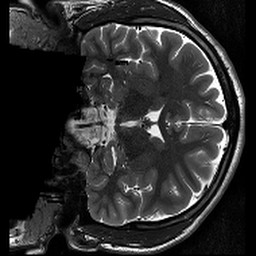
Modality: T2w
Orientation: coronal